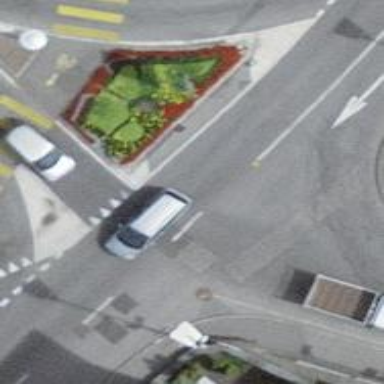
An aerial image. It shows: Road with "give way" sign.